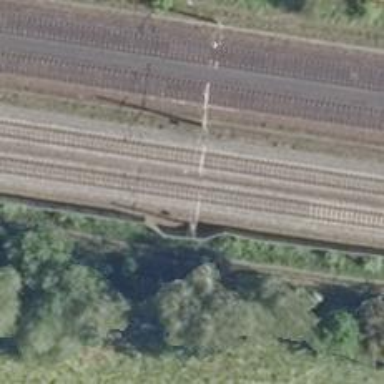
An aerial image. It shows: Milestone along the railway with catenary mast.